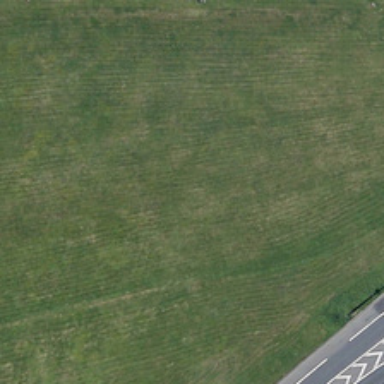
A road is next to a piece of green meadow .